Question: I am new to wso2.. I am facing an issue while calling an EXTERNAl SOAP Service using wso2esb proxy service.. I am using WSO2 ESB inside a corporate proxy.. I can able to call this external soap service directly using an soap client..
Is there any proxy configuration that I need to set in WSO2 ESB ?
I am getting the following exception while connecting a soap service using wso2proxy service
'2014-03-18 14:40:52,193 [-] [PassThroughHTTPSender] WARN ConnectCallback Connection refused or failed for : www.w3schools.com/68.232.44.251:80 2014-03-18 14:40:52,198 [-] [PassThroughMessageProcessor-3] WARN EndpointContext Endpoint : AnonymousEndpoint will be marked SUSPENDED as it failed 2014-03-18 14:40:52,199 [-] [PassThroughMessageProcessor-3] WARN EndpointContext Suspending endpoint : AnonymousEndpoint - current suspend duration is : 30000ms - Next retry after : Tue Mar 18 14:41:22 IST 2014 2014-03-18 14:41:51,185 [-] [HTTP-Listener I/O dispatcher-2] WARN SourceHandler Connection time out after request is read: http-incoming-2 2014-03-18 14:51:49,691 [-] [PassThroughHTTPSender] WARN ConnectCallback Connection refused or failed for : www.w3schools.com/68.232.44.251:80 2014-03-18 14:51:49,693 [-] [PassThroughMessageProcessor-5] WARN EndpointContext Endpoint : AnonymousEndpoint will be marked SUSPENDED as it failed 2014-03-18 14:51:49,694 [-] [PassThroughMessageProcessor-5] WARN EndpointContext Suspending endpoint : AnonymousEndpoint - last suspend duration was : 30000ms and current suspend duration is : 30000ms - Next retry after : Tue Mar 18 14:52:19 IST 2014'
Can anyone help me on this please.. For more information please have a look into this. (<URL>

---
Fixed the issue and Below are the final configurations
---
My axis2.xml configuration as Jean Told ( I'm currently testing with NIO, therefore I've removed standard repository/conf/axis2/axis2.xml and renamed repository/conf/axis2/axis2_nhttp.xml to repository/conf/axis2/axis2.xml in my WSO2 ESB v4.8.1 then you edit this new axis2 conf file and search for transportSender name="http" and inside the node transportSender)
'<transportSender name="http" class="org.apache.synapse.transport.nhttp.HttpCoreNIOSender"> <parameter name="non-blocking" locked="false">true</parameter> <parameter name="http.proxyHost" locked="false">proxy.abc.com</parameter> <parameter name="http.proxyPort" locked="false">8080</parameter> </transportSender>'
Then My proxy service configuration
********Changed my proxy service Configuration like below answer *****
'''
'<?xml version="1.0" encoding="UTF-8"?>
<proxy xmlns="http://ws.apache.org/ns/synapse"
name="CelsiusToFahrenheitService"
transports="https,http"
statistics="disable"
trace="disable"
startOnLoad="true">
<target>
<inSequence>
<property name="messageType" value="text/xml" scope="axis2"/>
<property name="Proxy-Authorization"
expression="fn:concat('Basic', base64Encode('INDIA\username:pwd'))"
scope="transport"/>
<property name="POST_TO_URI" value="true" scope="axis2"/>
<property name="DISABLE_CHUNKING" value="true" scope="axis2"/>
<header name="Action"
value="http://www.w3schools.com/webservices/CelsiusToFahrenheit"/>
<send>
<endpoint>
<address uri="http://www.w3schools.com/webservices/tempconvert.asmx"
format="soap11"/>
</endpoint>
</send>
</inSequence>
<outSequence>
<property name="messageType" value="text/xml" scope="axis2"/>
<send/>
</outSequence>
</target>
<description/>
</proxy>'
'''
Then i restarted the ESB ,then went to 'try this service' in wso2 console as well as using Rest Client(Mozilla Firefox Addon),got the resposne successfully
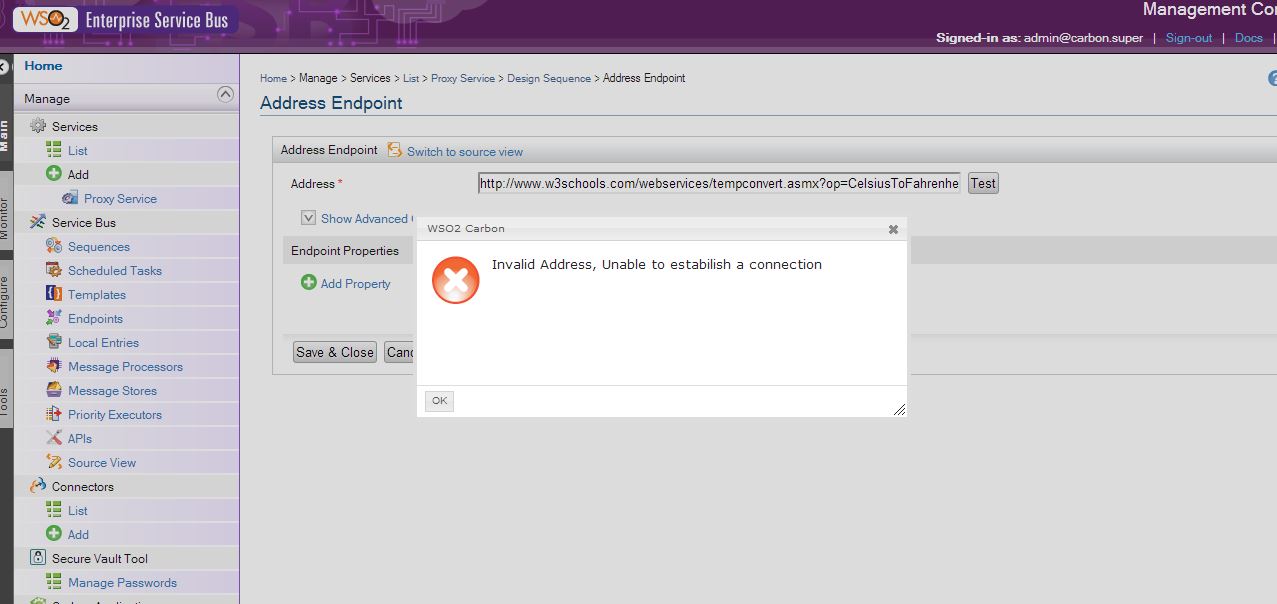
Answer: You will find the way to configure WSO2 <URL>.
In /repository/conf/axis2/axis2.xml, edit the transportSender configuration of the http transport to specify the proxy server as follows:
'''
<transportSender name="http" class="org.apache.synapse.transport.nhttp.HttpCoreNIOSender">
<parameter name="non-blocking" locked="false">true</parameter>
<parameter name="http.proxyHost" locked="false">proxyhost.yourdomain</parameter>
<parameter name="http.proxyPort" locked="false">proxyport</parameter>
</transportSender>
'''
In the Synapse configuration of the proxy service that sends messages to this proxy server, set the following two properties before the send mediator:
'''
<syn:property name="Proxy-Authorization" expression="fn:concat('Basic', base64Encode('userName:password'))" scope="transport"/>
<syn:property name="POST_TO_URI" value="true" scope="axis2"/>
'''
Sample proxy to test tempconvert service :
'''
<?xml version="1.0" encoding="UTF-8"?>
<proxy xmlns="http://ws.apache.org/ns/synapse" name="CelsiusToFahrenheitService" transports="https,http" statistics="disable" trace="disable" startOnLoad="true">
<target>
<inSequence>
<property name="messageType" value="text/xml" scope="axis2"/>
<property name="Proxy-Authorization" expression="fn:concat('Basic', base64Encode('DOMAIN\user:pass'))" scope="transport"/>
<property name="POST_TO_URI" value="true" scope="axis2"/>
<property name="DISABLE_CHUNKING" value="true" scope="axis2"/>
<header name="Action" value="http://www.w3schools.com/webservices/CelsiusToFahrenheit"/>
<send>
<endpoint>
<address uri="http://www.w3schools.com/webservices/tempconvert.asmx" format="soap11"/>
</endpoint>
</send>
</inSequence>
<outSequence>
<property name="messageType" value="text/xml" scope="axis2"/>
<send/>
</outSequence>
</target>
<description/>
</proxy>
'''
In WSO2 ESB console, click on "Try this service" and enter this request :
'''
<CelsiusToFahrenheit xmlns="http://www.w3schools.com/webservices/">
<Celsius>20</Celsius>
</CelsiusToFahrenheit>
'''